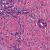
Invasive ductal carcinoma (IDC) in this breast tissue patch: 0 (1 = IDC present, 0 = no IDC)